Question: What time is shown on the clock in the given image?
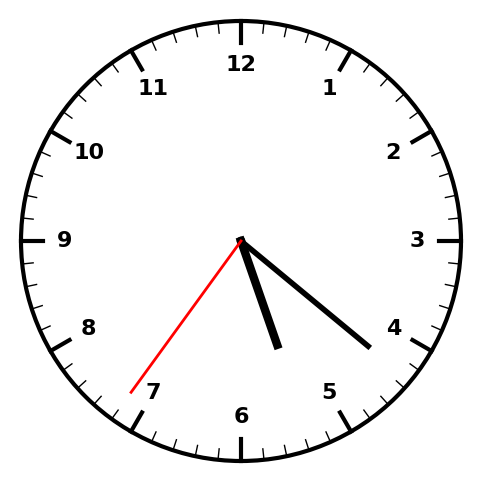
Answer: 05:21:36